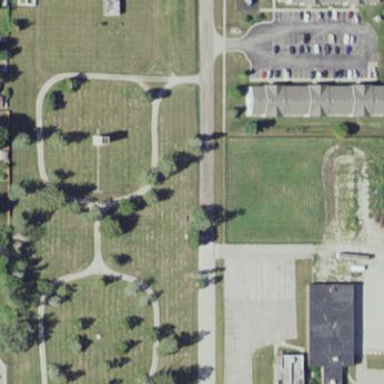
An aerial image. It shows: Cemetery.